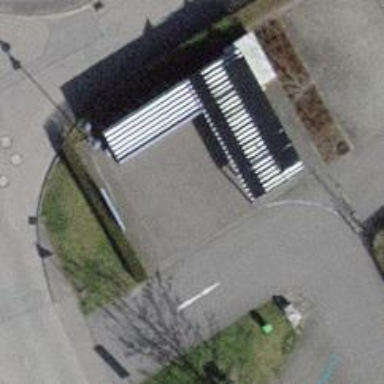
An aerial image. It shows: Bicycle rental facility.